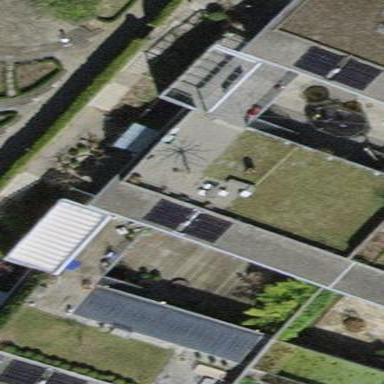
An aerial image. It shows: House with flat roof.